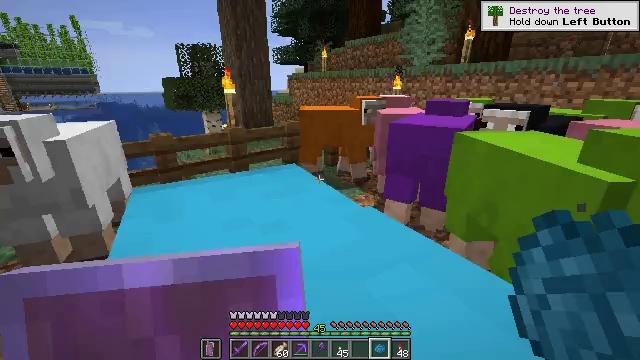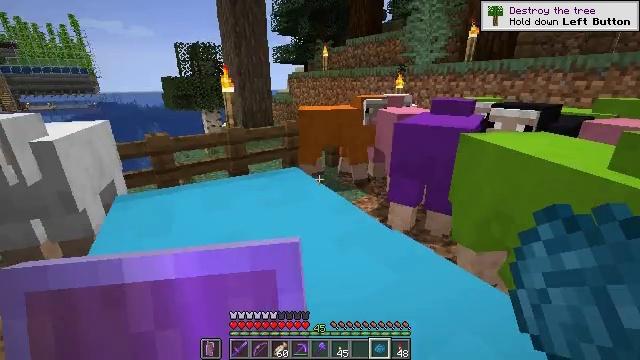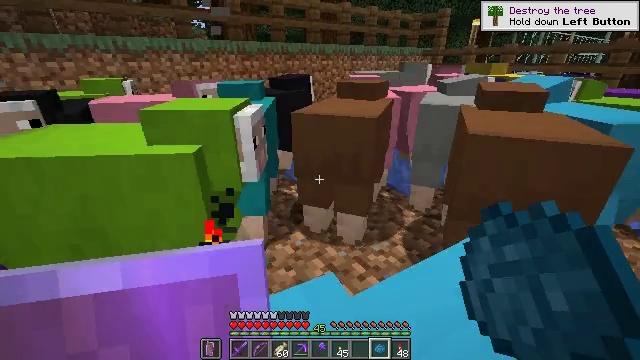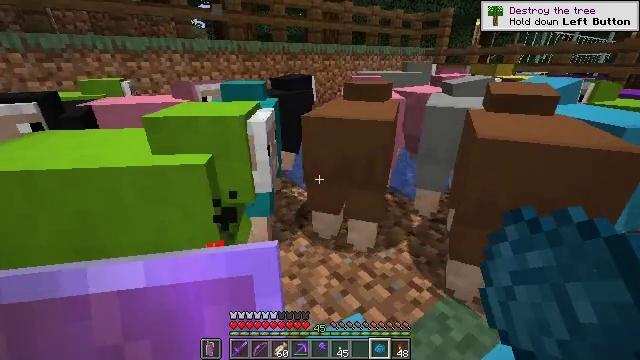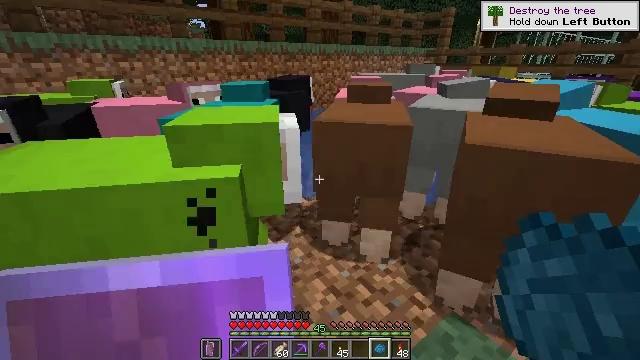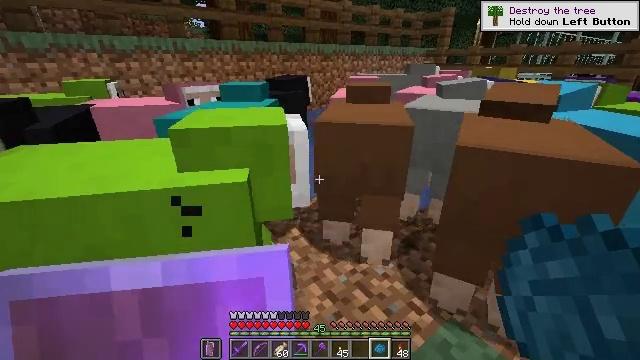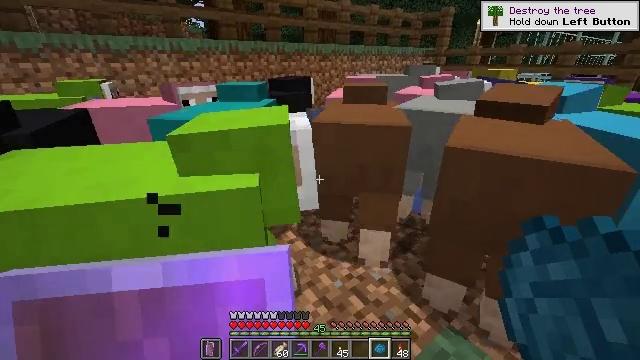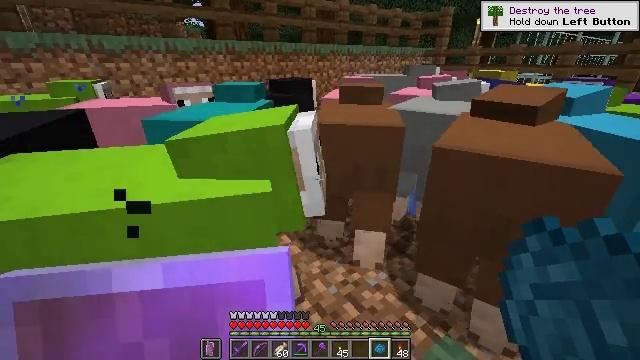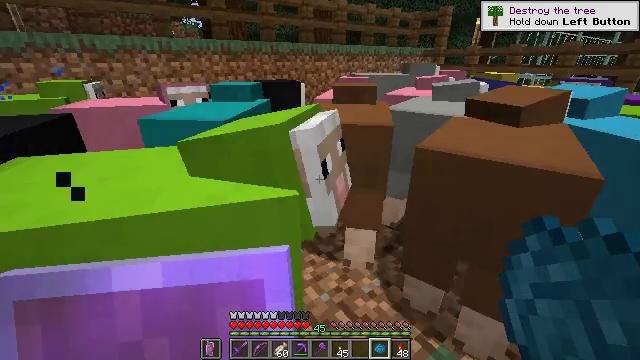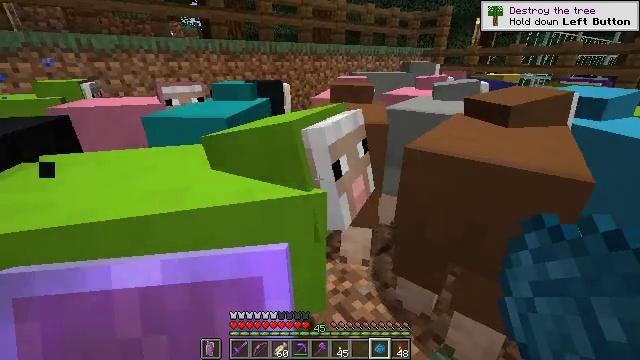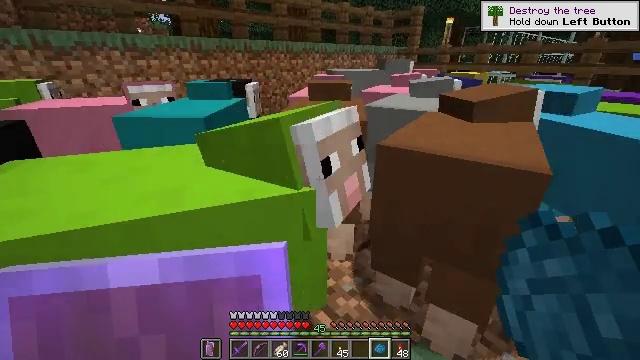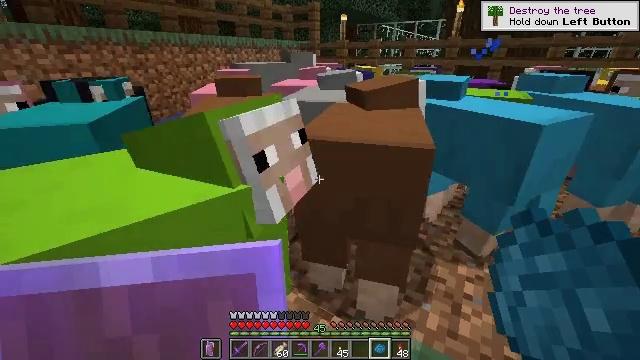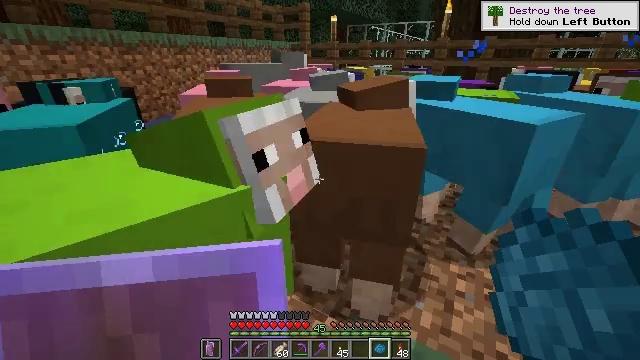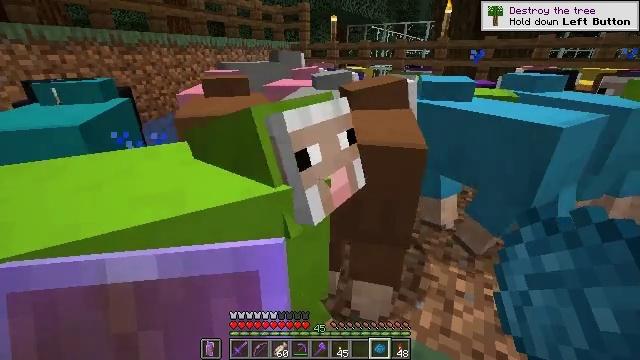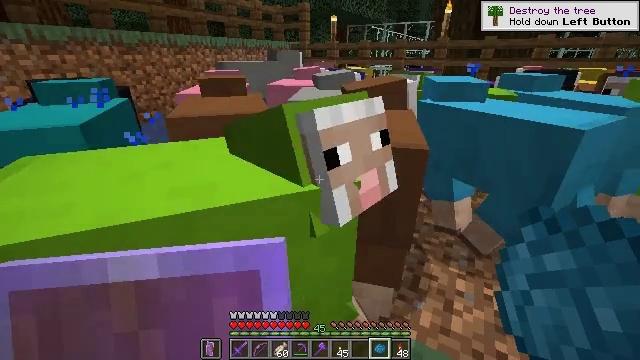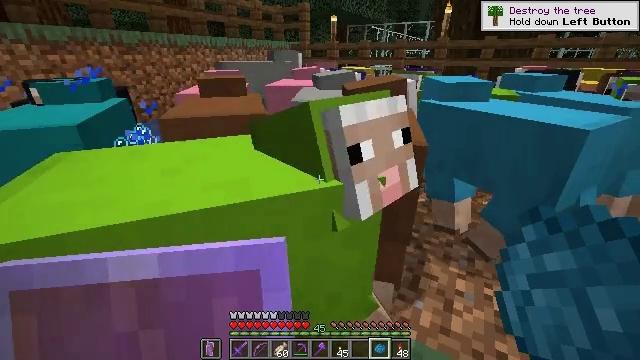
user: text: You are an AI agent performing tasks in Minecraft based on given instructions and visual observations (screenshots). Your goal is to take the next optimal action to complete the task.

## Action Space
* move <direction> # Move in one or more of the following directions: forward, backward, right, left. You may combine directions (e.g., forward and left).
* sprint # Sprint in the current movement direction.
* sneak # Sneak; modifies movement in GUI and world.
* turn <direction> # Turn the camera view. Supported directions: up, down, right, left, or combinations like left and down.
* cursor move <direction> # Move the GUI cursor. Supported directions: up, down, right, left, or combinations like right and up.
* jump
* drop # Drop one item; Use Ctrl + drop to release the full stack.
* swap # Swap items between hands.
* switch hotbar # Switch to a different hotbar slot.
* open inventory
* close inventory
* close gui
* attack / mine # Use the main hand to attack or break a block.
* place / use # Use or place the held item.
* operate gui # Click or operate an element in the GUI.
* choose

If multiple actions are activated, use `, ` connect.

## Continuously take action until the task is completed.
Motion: motion action
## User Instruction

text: Break the light blue shulker box to move it.
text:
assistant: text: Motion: move forward
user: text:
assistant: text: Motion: move forward, turn right and down
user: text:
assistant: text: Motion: no_op
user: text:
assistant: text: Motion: no_op
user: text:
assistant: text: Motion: no_op
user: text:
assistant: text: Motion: no_op
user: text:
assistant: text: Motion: no_op
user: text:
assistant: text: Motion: no_op
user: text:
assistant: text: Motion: no_op
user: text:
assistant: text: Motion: turn right
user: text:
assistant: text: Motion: turn right and down
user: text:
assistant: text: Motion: turn right
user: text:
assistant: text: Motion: no_op
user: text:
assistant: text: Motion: no_op
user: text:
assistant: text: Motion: no_op
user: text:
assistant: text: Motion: no_op
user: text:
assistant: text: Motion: no_op
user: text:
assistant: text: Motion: no_op
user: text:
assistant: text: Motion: no_op
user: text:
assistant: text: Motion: no_op
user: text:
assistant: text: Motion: no_op
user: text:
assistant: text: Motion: no_op
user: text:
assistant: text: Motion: no_op
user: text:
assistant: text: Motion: no_op
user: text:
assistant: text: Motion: no_op
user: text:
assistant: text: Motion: no_op
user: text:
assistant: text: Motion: no_op
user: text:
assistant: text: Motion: no_op
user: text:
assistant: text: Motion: no_op
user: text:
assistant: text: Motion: turn left and up